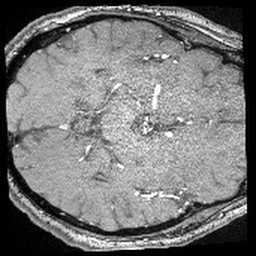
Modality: angio
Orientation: axial
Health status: ill
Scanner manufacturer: siemens
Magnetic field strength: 3 T
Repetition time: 0.025 s
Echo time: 0.00413 s